Aerial crown-view tile of a tropical tree (Barro Colorado Island, Panama), acquired 20250124:
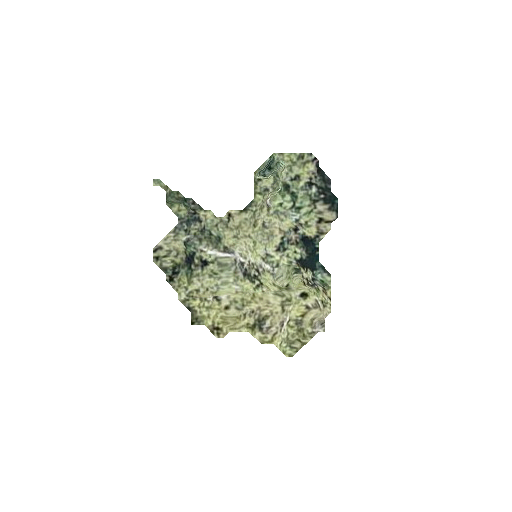
Species: Cordia alliodora
GBIF accepted scientific name: Cordia alliodora
Crown area: 35.474 m²